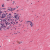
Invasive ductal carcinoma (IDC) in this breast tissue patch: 0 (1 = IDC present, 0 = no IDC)